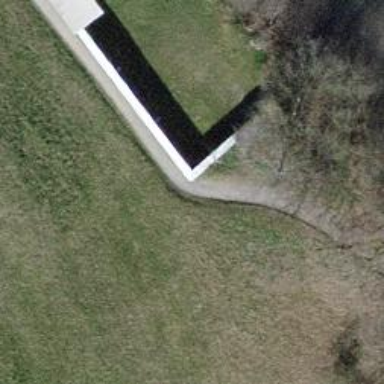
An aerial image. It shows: Wall barrier.